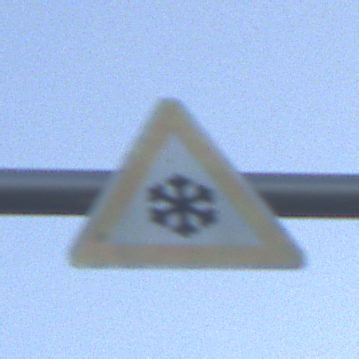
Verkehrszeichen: SchneeOderEisglaette
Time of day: SunriseSunset
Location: Outdoor (RoadRail)
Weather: PartlyCloudy
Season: NotSpecified
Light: Natural